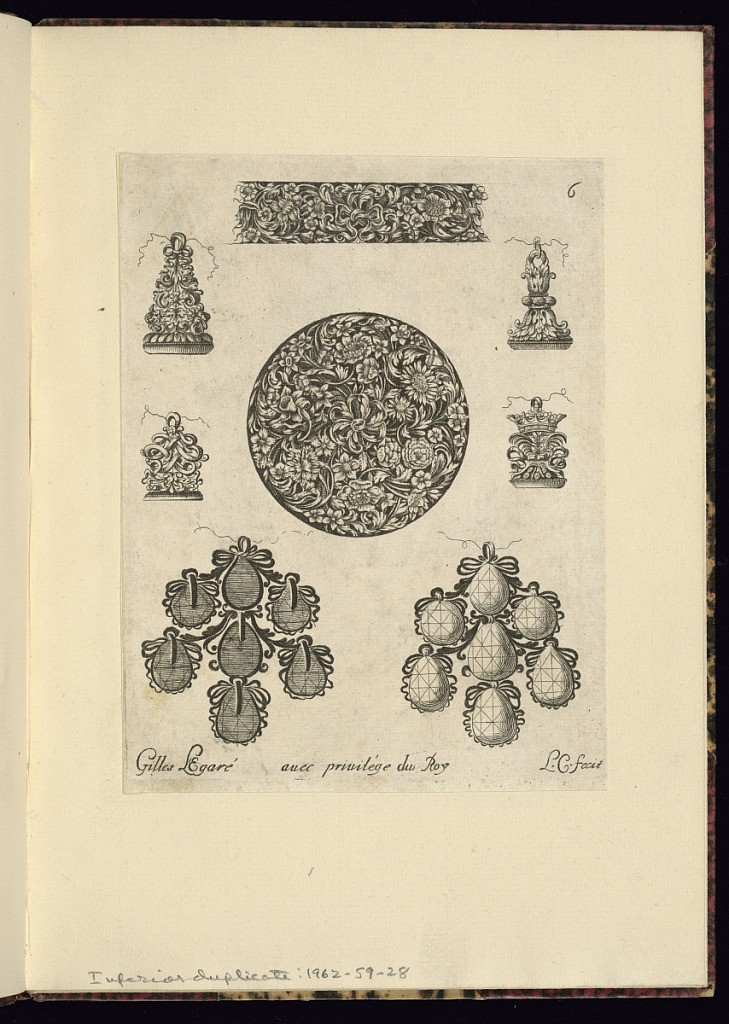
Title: Designs for Jewelry
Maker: Gilles Légaré, French, 1617 – after 1685
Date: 1663
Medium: Engraving on paper
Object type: Print
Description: Eight designs for jewelry, including two pendants, four pendant fob-seals, a round case, and vertical frieze featuring gems, scrolling leaves, crowns, and flowers. The plate is numbered and signed.